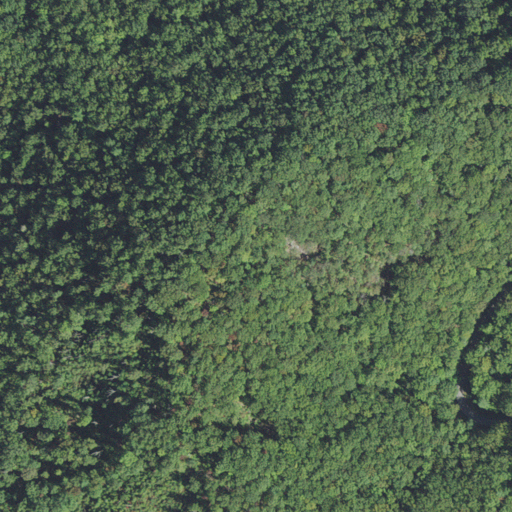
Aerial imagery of mountain in North Carolina named Swansee Knob containing deciduous forest, mixed forest, and open development